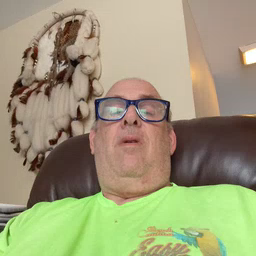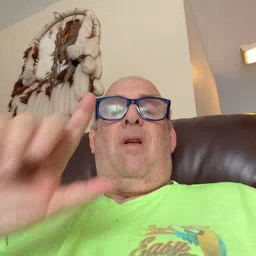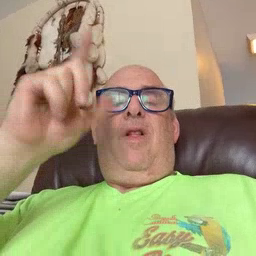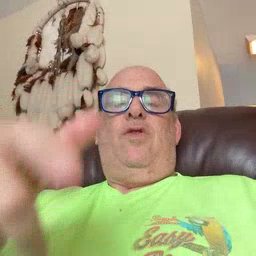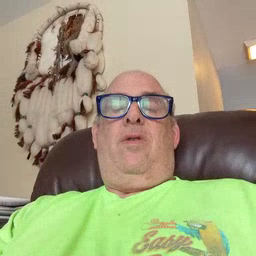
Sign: later